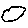
Label: cloud